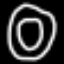
Label: donut